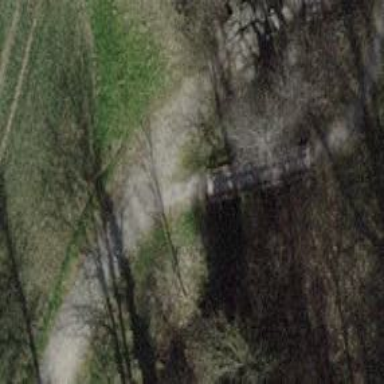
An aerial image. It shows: Agricultural vehicle on path bridge.